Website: apple
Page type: payment
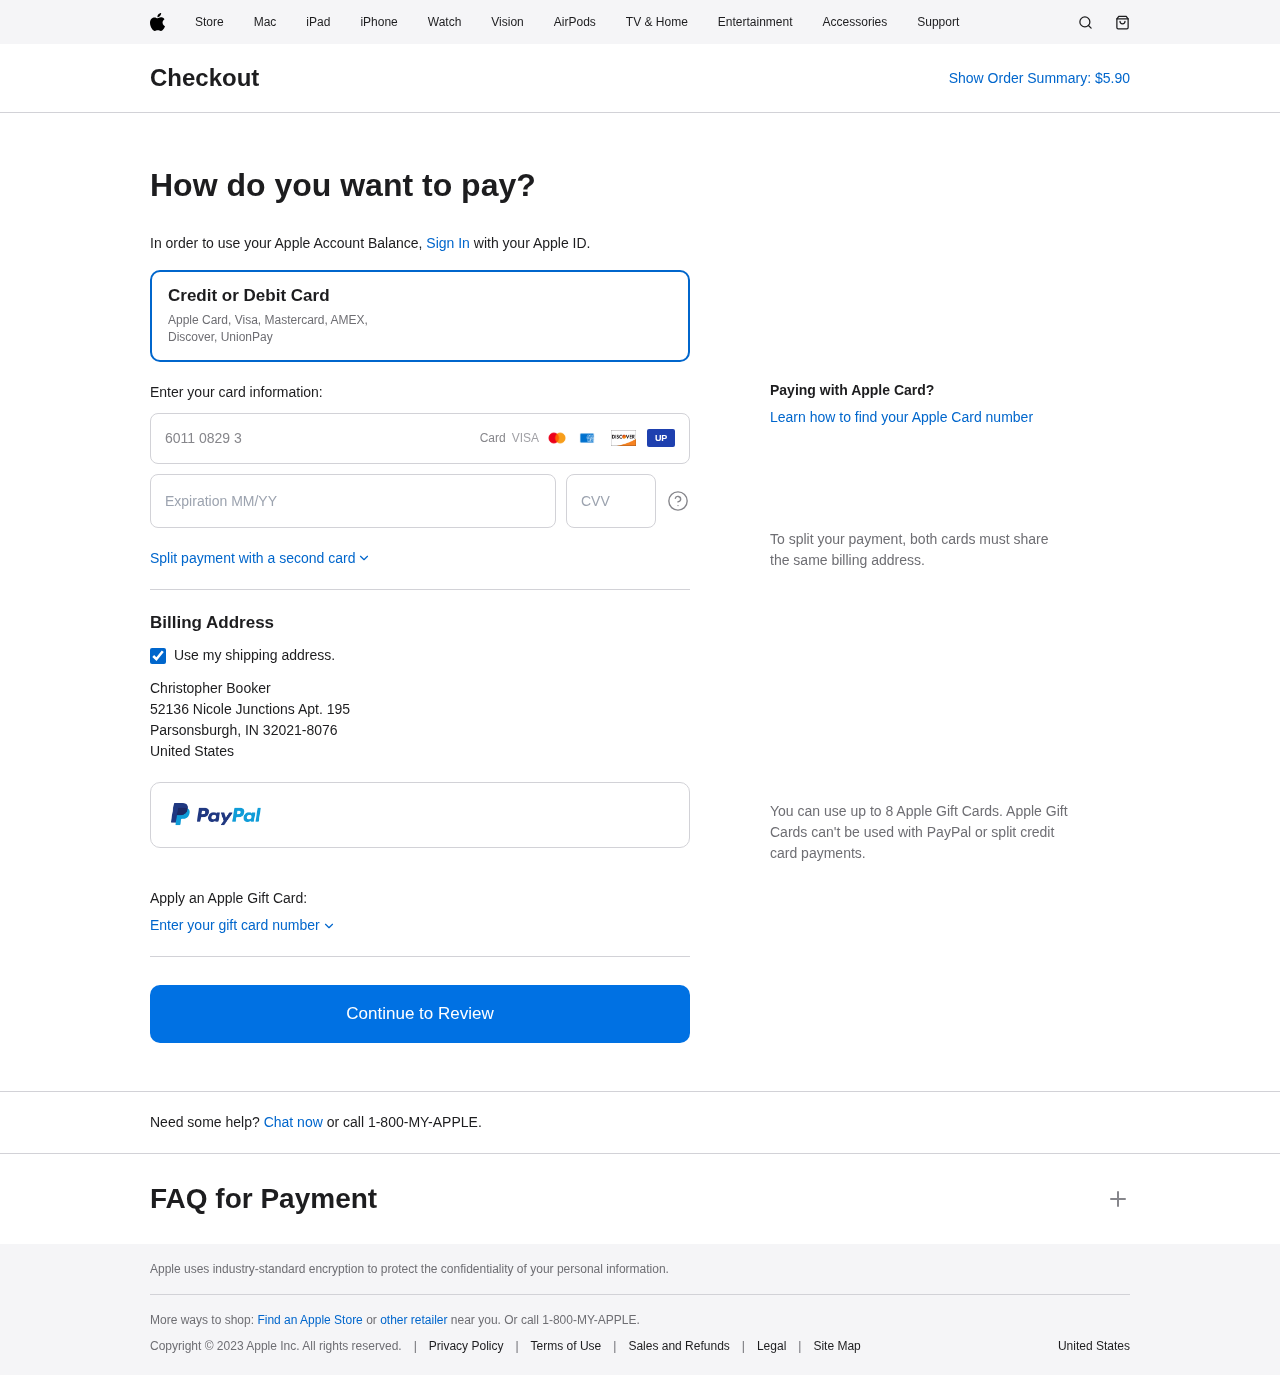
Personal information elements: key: PII_CARD_CVV
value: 673
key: PII_CARD_EXPIRY
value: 02/29
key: PII_CARD_NUMBER
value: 6011 0829 3892 4497
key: PII_COUNTRY
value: United States
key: PII_FULLNAME
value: Christopher Booker
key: PII_STREET
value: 52136 Nicole Junctions Apt. 195
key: PII_CITY_STATE_ZIP
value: Parsonsburgh, IN 32021-8076
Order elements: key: ORDER_TOTAL
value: $5.90